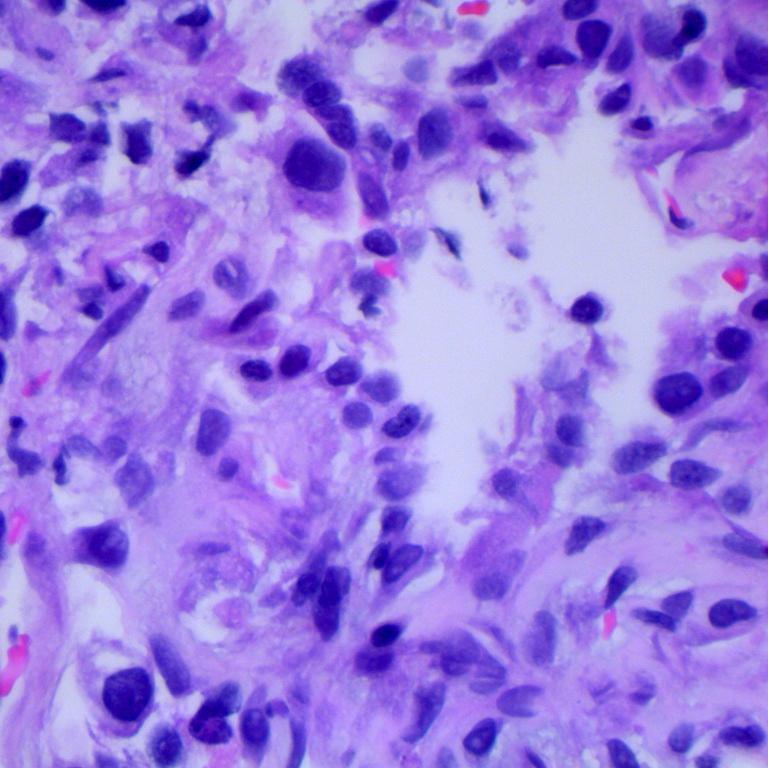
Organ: lung
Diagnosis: adenocarcinomas